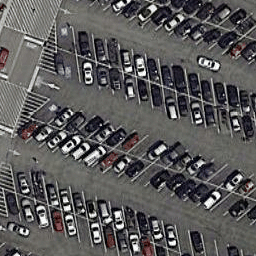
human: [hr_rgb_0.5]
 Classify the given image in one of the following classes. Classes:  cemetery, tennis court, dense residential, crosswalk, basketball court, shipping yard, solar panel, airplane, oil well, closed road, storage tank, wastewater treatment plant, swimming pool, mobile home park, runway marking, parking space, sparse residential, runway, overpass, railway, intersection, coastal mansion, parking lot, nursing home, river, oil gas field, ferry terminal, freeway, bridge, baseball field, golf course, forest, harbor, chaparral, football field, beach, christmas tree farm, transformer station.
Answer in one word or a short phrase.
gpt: parking lot